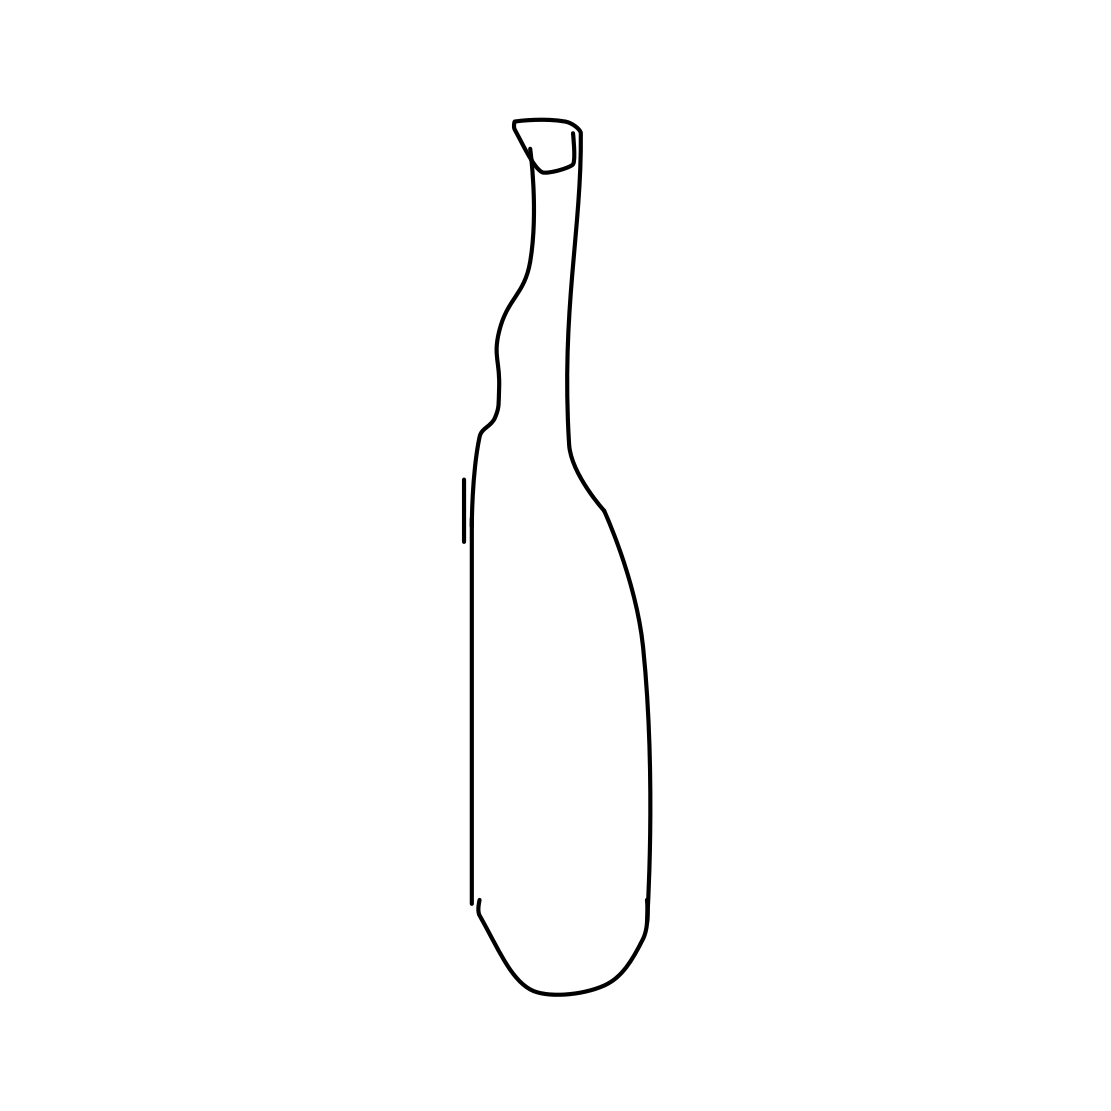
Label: wine-bottle